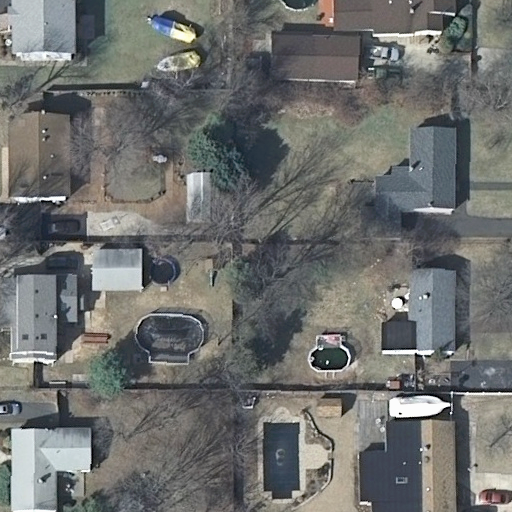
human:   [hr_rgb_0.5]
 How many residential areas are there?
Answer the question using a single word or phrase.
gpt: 1

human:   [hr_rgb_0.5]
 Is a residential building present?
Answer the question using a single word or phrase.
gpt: yes

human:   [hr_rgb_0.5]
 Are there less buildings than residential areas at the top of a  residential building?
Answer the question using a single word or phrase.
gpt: no

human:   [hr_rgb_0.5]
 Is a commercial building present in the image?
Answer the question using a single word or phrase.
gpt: no

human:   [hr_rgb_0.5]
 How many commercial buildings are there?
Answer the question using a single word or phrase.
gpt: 0

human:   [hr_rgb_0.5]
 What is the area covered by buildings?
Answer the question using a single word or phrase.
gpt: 1175m2

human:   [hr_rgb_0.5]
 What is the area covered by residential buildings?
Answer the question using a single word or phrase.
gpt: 1034m2

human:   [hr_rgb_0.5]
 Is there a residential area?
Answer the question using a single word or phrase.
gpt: yes

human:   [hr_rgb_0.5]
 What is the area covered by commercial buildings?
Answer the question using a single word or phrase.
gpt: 0m2

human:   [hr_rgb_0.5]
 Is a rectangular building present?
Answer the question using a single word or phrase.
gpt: yes

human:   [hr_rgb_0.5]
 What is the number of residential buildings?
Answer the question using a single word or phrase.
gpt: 8

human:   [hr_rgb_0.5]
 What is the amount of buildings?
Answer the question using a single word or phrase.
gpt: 10

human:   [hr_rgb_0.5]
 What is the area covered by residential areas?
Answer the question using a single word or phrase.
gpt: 10599m2

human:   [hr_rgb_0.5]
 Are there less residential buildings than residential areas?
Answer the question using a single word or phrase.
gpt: no

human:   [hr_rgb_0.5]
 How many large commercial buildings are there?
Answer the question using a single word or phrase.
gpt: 0

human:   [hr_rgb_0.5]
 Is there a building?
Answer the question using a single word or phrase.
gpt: yes

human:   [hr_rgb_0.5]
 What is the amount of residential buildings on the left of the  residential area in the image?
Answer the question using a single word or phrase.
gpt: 0

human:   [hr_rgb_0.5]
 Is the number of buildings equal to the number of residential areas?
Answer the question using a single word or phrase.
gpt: no

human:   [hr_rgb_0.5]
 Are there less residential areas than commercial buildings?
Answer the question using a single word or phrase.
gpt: no

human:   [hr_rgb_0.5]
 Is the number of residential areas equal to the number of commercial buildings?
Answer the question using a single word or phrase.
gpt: no

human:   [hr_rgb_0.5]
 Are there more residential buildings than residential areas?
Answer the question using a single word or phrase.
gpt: yes

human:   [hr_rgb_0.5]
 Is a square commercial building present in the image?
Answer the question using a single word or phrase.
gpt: no

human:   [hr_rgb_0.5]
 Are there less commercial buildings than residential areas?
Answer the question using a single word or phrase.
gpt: yes

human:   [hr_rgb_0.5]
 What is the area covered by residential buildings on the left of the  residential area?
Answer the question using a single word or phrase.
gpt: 0m2

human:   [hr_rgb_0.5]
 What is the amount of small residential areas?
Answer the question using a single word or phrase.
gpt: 0

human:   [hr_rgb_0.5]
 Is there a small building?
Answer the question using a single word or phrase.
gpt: yes

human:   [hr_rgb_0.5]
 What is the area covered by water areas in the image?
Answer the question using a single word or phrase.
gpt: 0m2

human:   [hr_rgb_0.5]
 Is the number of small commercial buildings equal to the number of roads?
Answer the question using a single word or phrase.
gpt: yes

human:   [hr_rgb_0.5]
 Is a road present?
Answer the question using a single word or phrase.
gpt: no

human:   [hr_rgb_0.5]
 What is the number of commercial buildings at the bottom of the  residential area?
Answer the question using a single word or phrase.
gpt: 0

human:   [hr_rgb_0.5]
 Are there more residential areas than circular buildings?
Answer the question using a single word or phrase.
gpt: yes

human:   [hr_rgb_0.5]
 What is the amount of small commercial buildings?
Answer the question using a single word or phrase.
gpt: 0

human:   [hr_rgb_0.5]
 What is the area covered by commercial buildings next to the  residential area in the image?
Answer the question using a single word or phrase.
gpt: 0m2

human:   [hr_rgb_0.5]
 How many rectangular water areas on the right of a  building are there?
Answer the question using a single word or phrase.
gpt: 0

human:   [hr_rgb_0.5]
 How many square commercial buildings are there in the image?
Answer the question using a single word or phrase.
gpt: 0

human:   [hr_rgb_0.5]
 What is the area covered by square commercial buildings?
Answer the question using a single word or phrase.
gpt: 0m2

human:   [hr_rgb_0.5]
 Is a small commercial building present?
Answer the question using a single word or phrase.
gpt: no

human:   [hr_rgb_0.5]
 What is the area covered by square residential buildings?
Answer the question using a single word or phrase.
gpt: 0m2

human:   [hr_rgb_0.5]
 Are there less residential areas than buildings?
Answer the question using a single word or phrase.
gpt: yes

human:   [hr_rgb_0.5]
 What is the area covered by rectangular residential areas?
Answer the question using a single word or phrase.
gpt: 10599m2

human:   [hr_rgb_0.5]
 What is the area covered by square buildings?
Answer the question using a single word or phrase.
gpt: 0m2

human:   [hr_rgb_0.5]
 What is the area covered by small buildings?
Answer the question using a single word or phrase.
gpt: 350m2

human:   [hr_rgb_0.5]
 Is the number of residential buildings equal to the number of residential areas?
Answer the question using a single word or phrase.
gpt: no

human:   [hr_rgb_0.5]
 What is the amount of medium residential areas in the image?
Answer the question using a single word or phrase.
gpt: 0

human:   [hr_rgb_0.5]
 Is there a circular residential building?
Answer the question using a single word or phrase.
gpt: no

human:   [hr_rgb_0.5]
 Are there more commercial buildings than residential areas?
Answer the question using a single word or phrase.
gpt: no

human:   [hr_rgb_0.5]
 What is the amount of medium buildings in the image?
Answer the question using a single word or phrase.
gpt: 4

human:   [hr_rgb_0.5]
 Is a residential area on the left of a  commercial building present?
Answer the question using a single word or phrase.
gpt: no

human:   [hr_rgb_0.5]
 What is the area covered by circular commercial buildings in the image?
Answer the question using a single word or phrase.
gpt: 0m2

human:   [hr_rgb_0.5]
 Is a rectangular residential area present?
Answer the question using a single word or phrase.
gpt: yes

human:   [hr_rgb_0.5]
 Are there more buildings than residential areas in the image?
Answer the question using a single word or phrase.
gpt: yes

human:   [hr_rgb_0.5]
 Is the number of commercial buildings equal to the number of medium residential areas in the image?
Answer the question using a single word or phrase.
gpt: yes

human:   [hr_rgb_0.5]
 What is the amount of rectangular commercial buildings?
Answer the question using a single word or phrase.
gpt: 0

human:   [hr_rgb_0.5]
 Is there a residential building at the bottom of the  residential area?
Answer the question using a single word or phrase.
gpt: no

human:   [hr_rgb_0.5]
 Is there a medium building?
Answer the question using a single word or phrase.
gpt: yes

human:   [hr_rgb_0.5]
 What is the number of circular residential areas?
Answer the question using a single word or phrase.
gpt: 0

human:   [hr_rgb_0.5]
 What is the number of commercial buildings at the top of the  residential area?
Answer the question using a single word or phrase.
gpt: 0

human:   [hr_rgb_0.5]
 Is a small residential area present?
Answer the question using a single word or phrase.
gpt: no

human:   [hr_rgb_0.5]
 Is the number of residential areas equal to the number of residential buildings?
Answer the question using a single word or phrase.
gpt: no

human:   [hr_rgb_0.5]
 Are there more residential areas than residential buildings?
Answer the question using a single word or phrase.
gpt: no

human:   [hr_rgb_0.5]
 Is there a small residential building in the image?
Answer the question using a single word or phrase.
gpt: yes

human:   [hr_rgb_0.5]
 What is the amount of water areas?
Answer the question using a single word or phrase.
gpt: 0

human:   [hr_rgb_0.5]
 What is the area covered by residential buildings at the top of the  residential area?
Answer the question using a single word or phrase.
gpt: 1034m2

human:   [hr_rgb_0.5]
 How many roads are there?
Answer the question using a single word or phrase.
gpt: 0